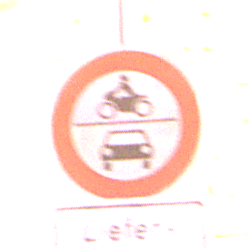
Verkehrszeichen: VerbotKraftfahrzeuge
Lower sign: BesondereFahrzeugeUndTransportgueter5
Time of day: MorningAfternoon
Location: Outdoor (Urban)
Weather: Clear
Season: NotSpecified
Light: Natural